Question: When i group be default the 'radgridview' by Telerik The name of the column and the value of the cell are put it like the title of the Group
'''
{Column Title}: {Cell Value}
'''

But I need to change that to have just the '{Cell Value}'
Is any way to do that with C#?
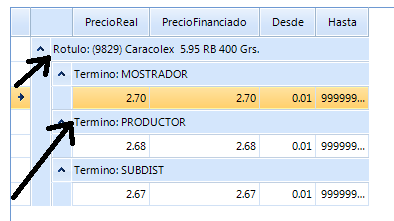
Answer: If you're talking about removing the pre-fixed column names from the values after grouping, you can subscribe to the 'GroupSummaryEvaluate'event, and then override the default formatting.
For example, if your column names are "Rotulo" and "Termino", as it appears in your example:
'''
void radGridView_GroupSummaryEvaluate(object sender, Telerik.WinControls.UI.GroupSummaryEvaluationEventArgs e)
{
if ((e.SummaryItem.Name == "Rotulo") || (e.SummaryItem.Name == "Termino"))
{
e.FormatString = e.Value.ToString();
}
}
'''